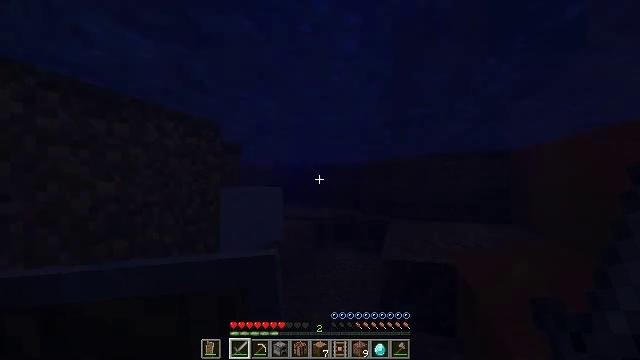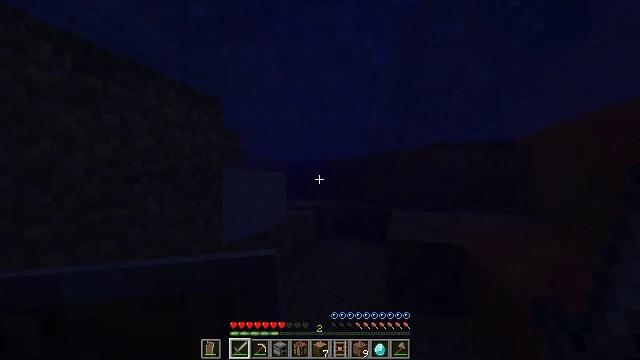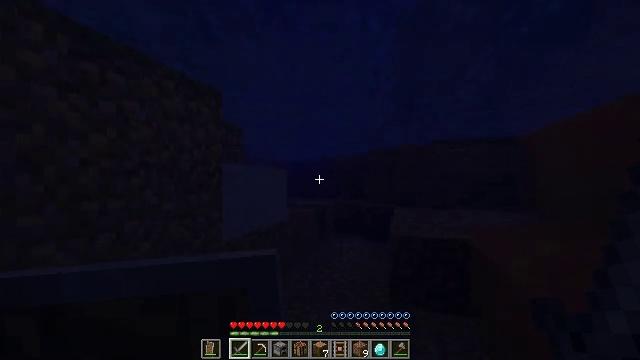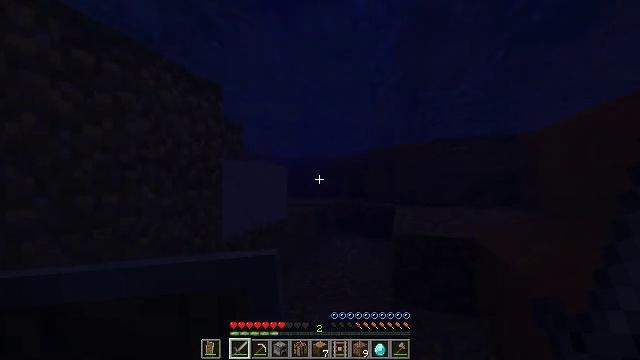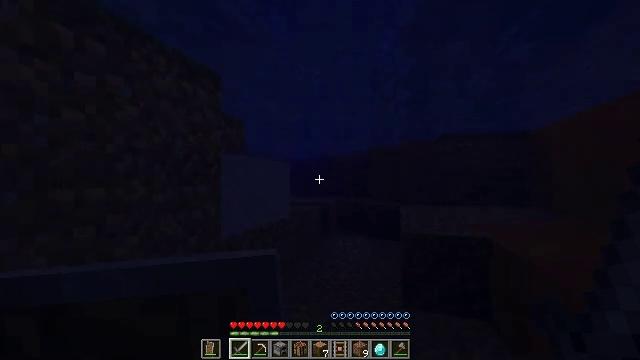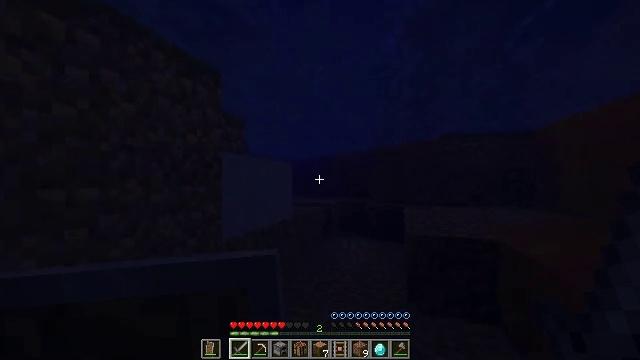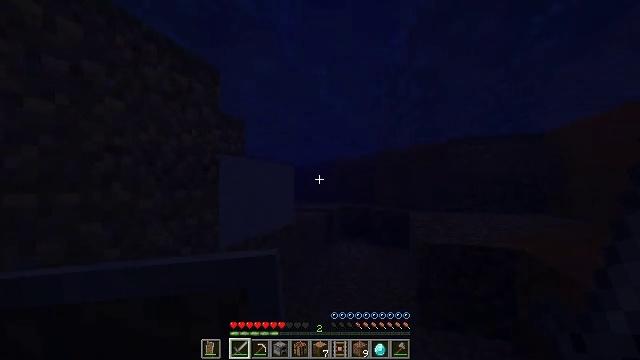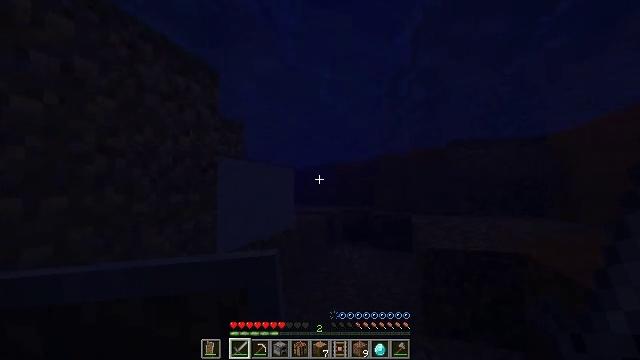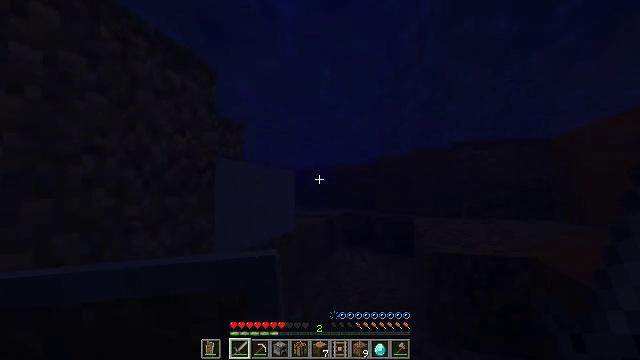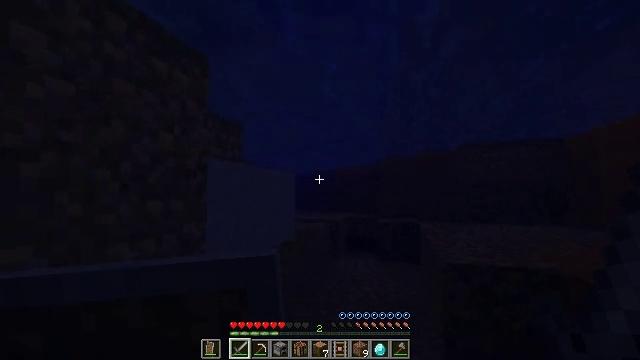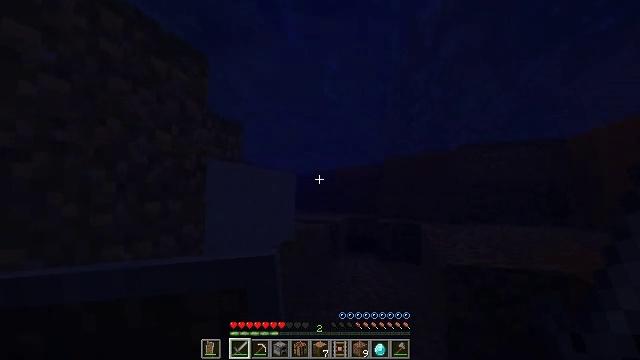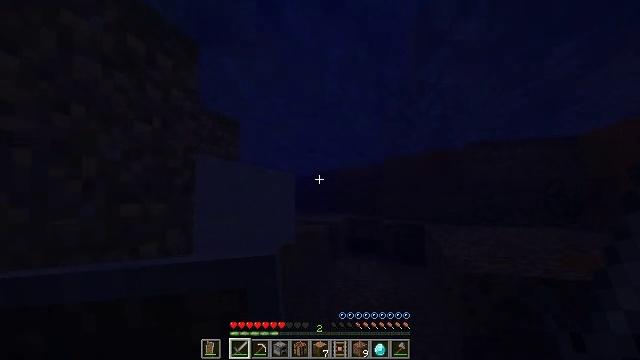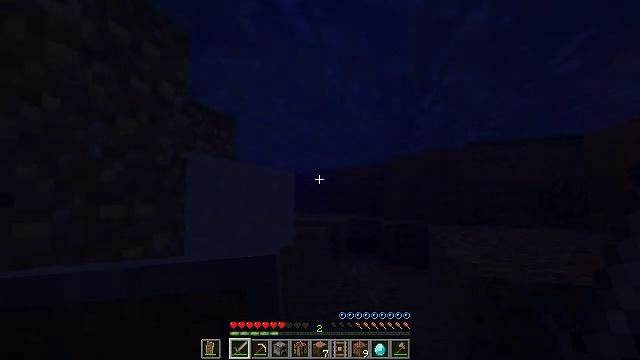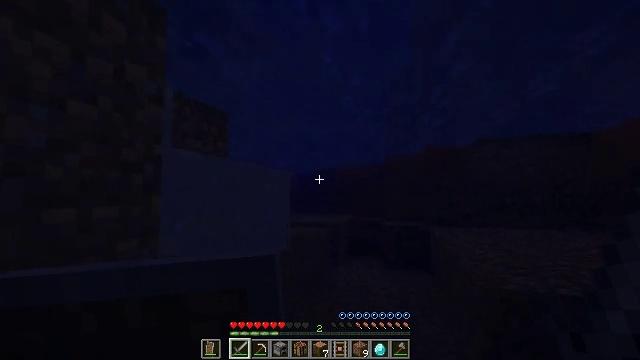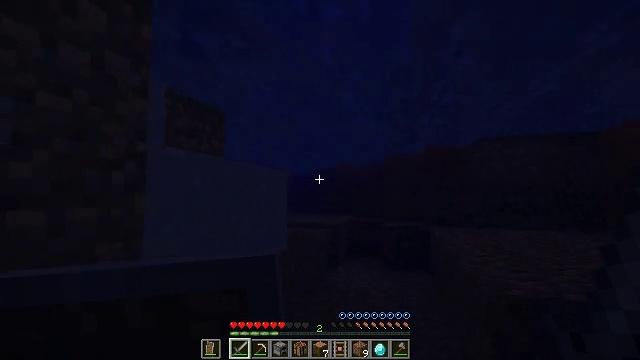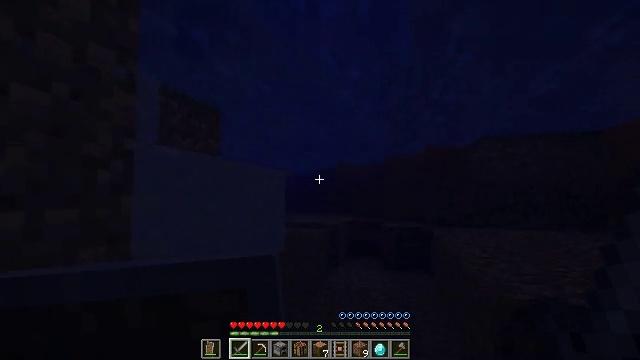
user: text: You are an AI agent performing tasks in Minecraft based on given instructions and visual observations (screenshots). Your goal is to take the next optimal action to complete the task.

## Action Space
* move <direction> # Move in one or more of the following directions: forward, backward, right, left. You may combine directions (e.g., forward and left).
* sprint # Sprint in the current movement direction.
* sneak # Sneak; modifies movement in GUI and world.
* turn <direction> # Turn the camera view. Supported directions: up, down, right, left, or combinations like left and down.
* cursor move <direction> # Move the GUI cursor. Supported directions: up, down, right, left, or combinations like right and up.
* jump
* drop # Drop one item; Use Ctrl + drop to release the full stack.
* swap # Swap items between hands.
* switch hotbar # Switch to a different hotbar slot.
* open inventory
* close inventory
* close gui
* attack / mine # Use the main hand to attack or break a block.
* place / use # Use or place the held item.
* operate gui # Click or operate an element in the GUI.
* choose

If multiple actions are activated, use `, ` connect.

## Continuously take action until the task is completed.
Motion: motion action
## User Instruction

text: Collect the brown terracotta block.
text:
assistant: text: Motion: move forward and move left, sprint
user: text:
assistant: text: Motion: move forward, sprint
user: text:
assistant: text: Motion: move forward, sprint
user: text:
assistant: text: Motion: move forward, sprint
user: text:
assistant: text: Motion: move forward, sprint
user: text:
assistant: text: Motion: move forward, sprint, turn up
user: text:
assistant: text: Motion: move forward, sprint
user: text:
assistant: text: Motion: move forward, sprint
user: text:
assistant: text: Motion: move forward, sprint
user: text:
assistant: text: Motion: move forward, sprint
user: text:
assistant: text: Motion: move forward and move right, sprint
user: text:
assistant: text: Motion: move forward and move right, sprint
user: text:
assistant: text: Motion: move forward and move right, sprint
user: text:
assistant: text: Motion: move forward and move right, sprint
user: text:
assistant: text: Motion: move forward and move right, sprint
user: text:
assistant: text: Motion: move forward and move right, sprint
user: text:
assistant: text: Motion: move forward and move right, sprint, turn left
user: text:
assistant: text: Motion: move forward and move right, sprint, turn left
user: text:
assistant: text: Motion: move forward and move right, sprint, turn left
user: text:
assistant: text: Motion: move forward and move right, sprint, turn left
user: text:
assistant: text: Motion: move forward, sprint, turn left and up
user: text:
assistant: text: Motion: move forward, sprint, turn left
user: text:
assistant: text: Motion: move forward, sprint, jump
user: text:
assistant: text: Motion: move forward, sprint, jump
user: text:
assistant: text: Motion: move forward, sprint, jump
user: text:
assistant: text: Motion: move forward, sprint, jump
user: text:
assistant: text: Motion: move forward, sprint, jump
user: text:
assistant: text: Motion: move forward, sprint
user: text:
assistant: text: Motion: move forward, sprint, turn left
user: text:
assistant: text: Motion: move forward and move right, sprint, turn left and up